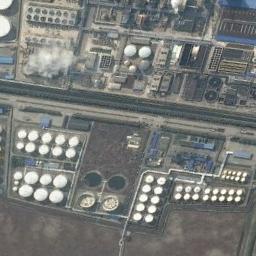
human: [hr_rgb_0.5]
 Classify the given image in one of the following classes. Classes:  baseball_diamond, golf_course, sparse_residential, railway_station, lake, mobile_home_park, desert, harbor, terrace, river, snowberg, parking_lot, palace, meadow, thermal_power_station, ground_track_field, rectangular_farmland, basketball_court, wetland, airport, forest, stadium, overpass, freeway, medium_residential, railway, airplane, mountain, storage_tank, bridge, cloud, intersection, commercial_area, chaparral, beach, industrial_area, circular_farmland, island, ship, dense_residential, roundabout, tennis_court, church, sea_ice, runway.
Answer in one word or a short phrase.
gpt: storage_tank